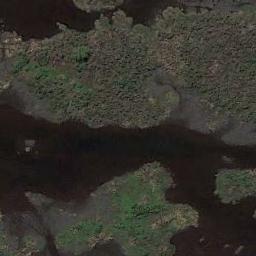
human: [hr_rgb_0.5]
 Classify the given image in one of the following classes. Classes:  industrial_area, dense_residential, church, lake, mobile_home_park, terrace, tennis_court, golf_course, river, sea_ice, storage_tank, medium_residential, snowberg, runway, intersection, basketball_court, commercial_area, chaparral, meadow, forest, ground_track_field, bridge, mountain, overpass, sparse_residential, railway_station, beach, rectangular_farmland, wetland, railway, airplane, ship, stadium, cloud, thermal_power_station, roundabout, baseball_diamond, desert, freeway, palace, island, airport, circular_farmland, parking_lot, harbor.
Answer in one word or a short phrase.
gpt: wetland